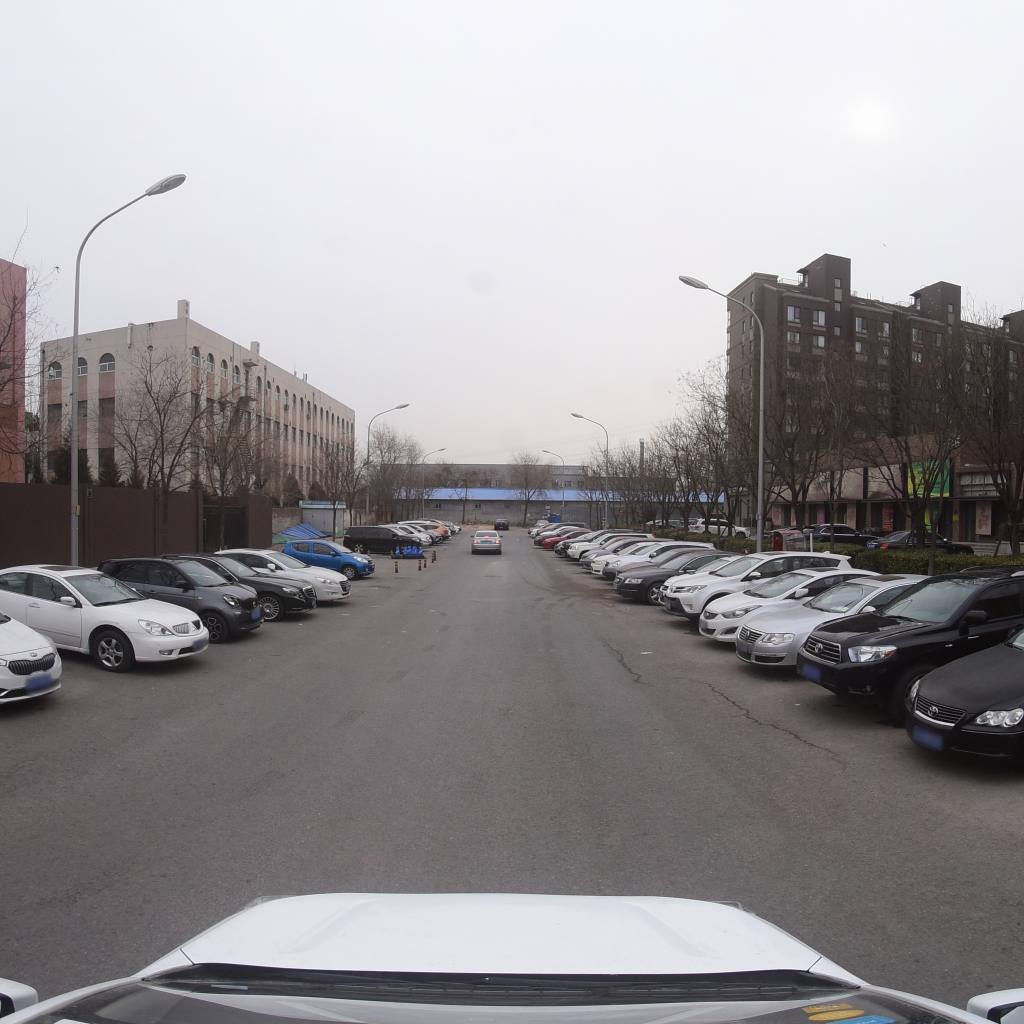
Region: Fengtai
Road damage annotations: longitudinal crack, longitudinal crack